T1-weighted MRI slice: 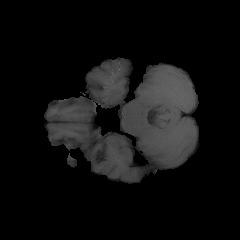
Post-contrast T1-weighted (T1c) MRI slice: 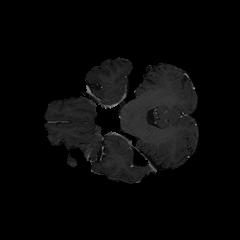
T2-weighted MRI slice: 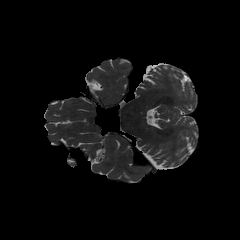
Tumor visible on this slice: no